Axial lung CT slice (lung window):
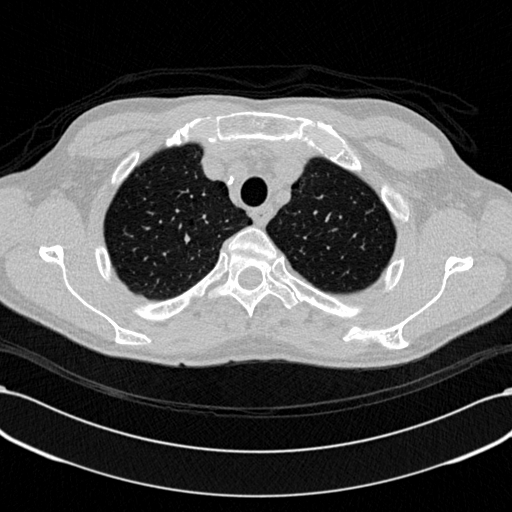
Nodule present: no